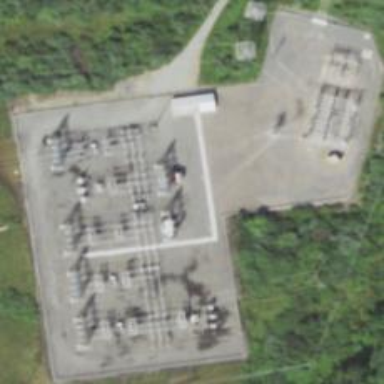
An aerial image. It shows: Substation surrounded by fence.